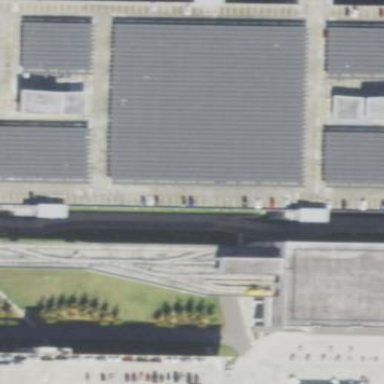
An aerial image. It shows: Solar power generator with photovoltaic panels.